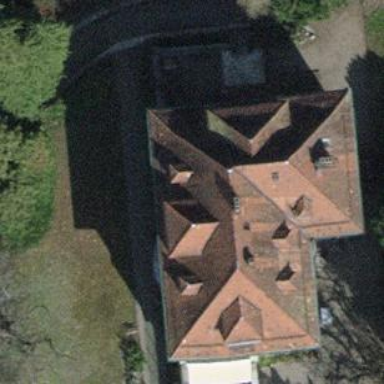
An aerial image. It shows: Building with hipped roof shape.